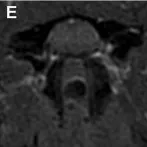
Serial MRI and neuropathology of Case 2. Gray matter lesions that are mildly T1W hyperintense.
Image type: radiology (mri)